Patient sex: M
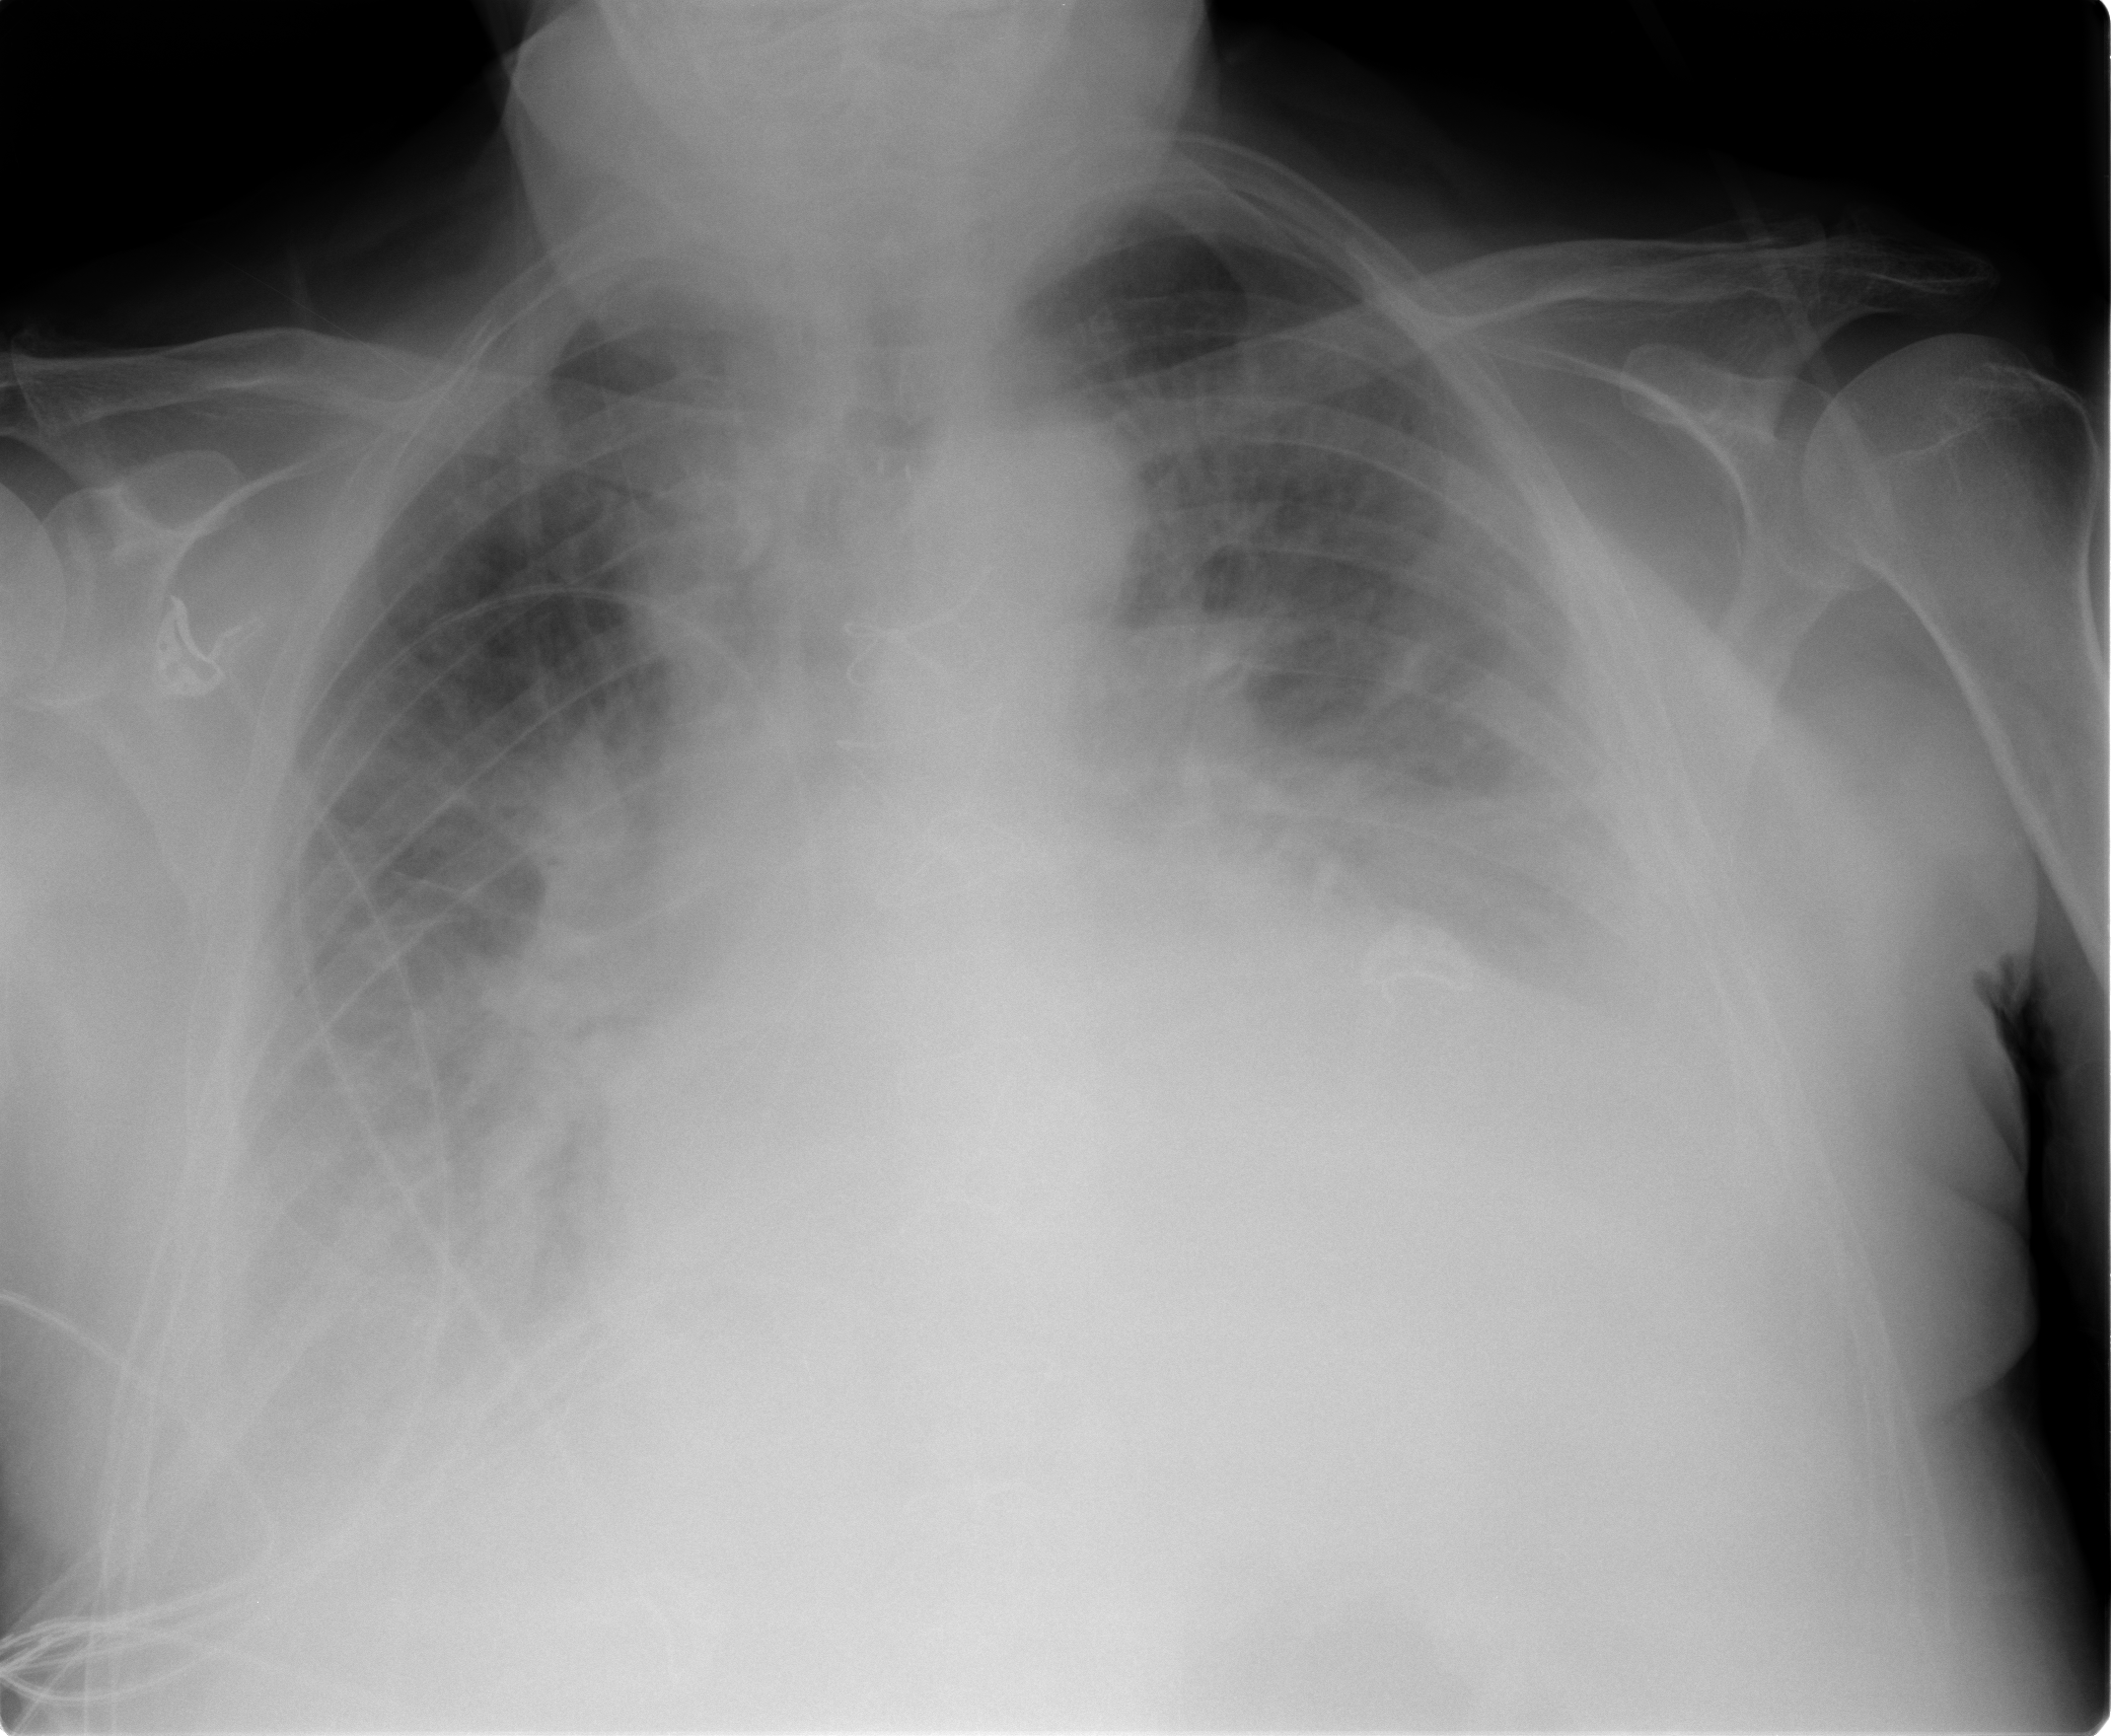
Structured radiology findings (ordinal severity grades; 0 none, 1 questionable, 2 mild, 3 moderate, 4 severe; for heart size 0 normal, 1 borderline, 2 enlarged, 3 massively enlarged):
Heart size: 3
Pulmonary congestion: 3
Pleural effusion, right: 3
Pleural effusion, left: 3
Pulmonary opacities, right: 2
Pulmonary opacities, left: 2
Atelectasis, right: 3
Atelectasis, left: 3